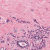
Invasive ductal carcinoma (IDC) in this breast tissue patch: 1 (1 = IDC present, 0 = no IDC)